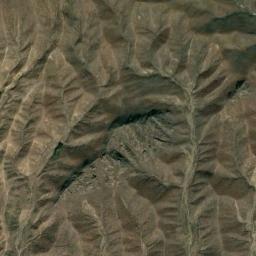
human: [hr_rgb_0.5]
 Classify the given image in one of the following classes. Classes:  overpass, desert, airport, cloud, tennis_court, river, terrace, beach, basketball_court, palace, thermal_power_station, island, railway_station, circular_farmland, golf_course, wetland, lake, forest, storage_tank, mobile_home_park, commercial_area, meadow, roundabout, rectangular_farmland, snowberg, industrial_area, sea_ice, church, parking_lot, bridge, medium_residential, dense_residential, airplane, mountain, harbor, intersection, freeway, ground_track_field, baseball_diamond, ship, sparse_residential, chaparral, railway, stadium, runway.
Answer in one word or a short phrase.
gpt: mountain